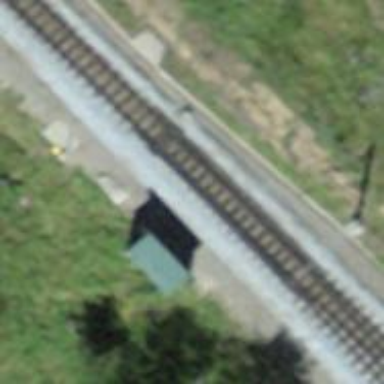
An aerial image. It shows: Railway switch.